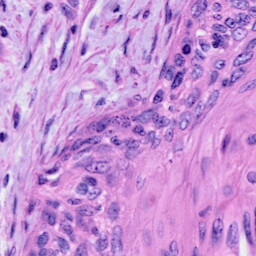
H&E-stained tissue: Cervix